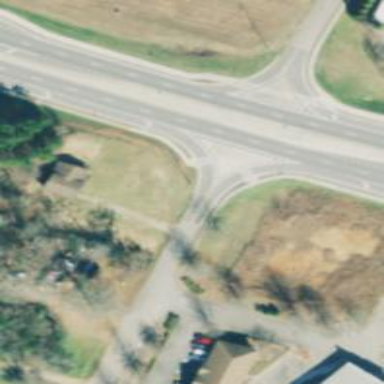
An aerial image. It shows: Primary link road with asphalt surface.